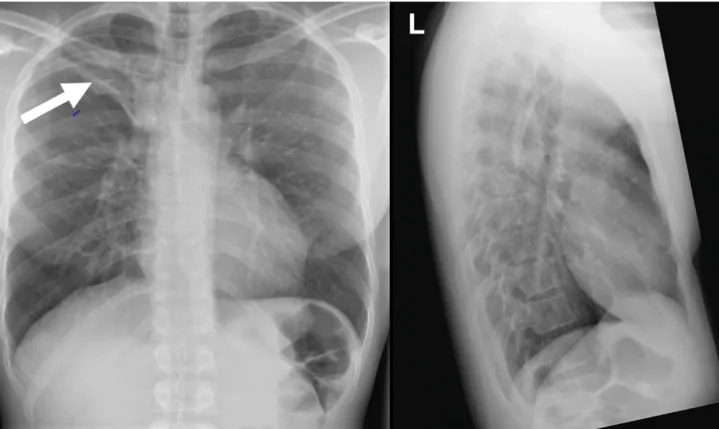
Chest X-ray (CXR) of a 33-year-old male from the Gambia with previous history of tuberculosis who presented with epigastric pain, weight loss and fatigue. The CXR shows consolidation in the upper zone of the right lung (white arrow).
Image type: radiology (x_ray)